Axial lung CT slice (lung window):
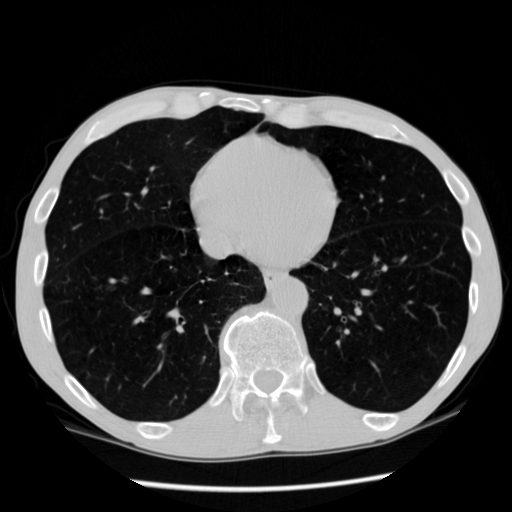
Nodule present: no